Field crop: tomato
Growth stage: 1
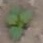
Species: solanum